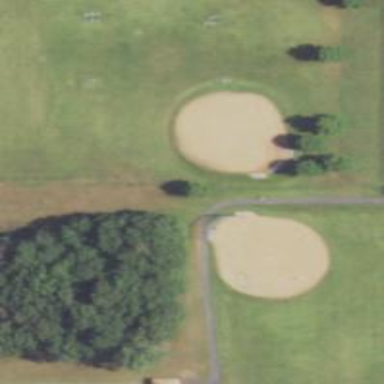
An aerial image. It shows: Baseball pitch for leisure land.